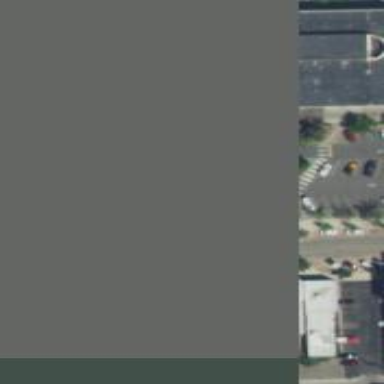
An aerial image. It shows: Parking space.